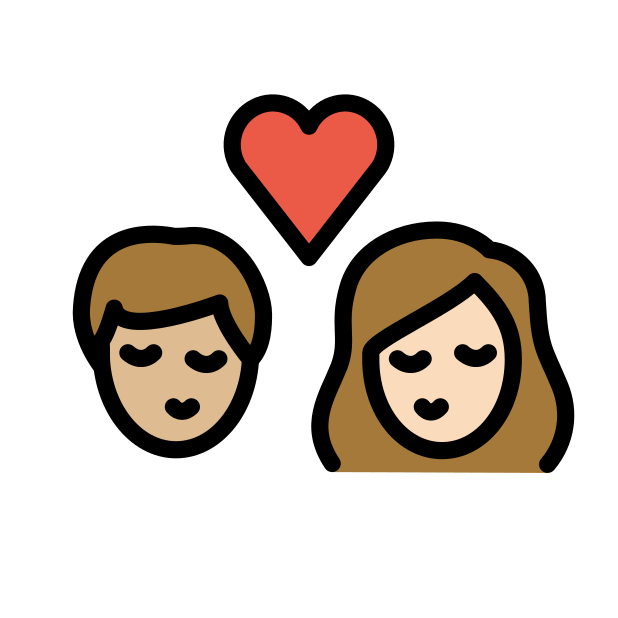
kiss: woman, man, medium-light skin tone, light skin tone